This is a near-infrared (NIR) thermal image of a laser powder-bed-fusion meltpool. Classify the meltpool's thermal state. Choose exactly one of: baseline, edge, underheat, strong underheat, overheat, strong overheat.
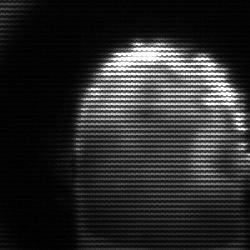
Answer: baseline